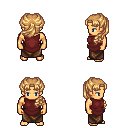
a pixel art fantasy rpg character, male body template, human, tanned skin, maroon tunic, robe skirt, light blonde princess hairstyle, four views (front, back, left, right), 2x2 character sprite sheet, small pixel art, hard edges, no anti-aliasing